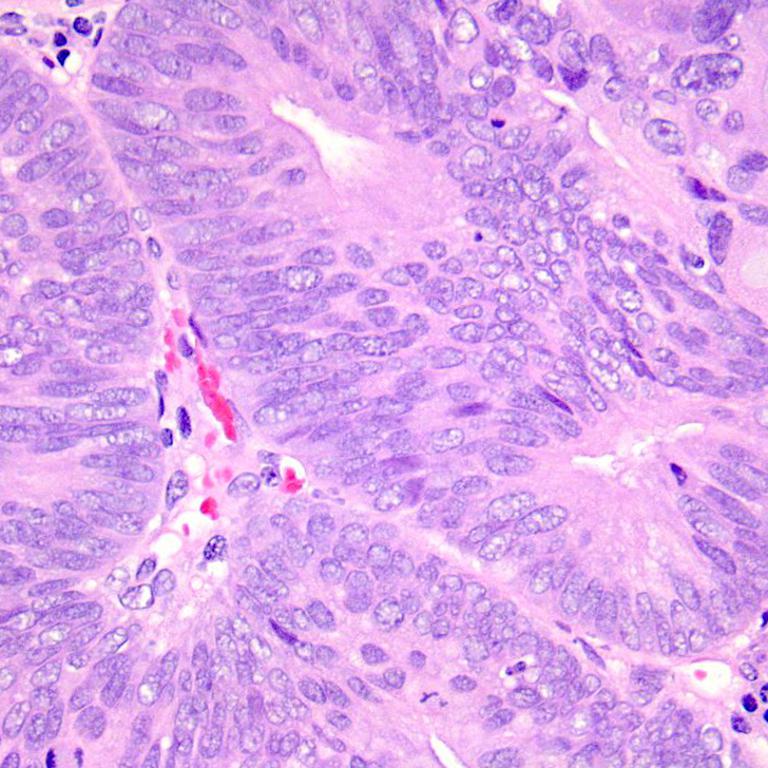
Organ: colon
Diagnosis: adenocarcinomas